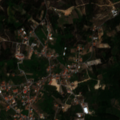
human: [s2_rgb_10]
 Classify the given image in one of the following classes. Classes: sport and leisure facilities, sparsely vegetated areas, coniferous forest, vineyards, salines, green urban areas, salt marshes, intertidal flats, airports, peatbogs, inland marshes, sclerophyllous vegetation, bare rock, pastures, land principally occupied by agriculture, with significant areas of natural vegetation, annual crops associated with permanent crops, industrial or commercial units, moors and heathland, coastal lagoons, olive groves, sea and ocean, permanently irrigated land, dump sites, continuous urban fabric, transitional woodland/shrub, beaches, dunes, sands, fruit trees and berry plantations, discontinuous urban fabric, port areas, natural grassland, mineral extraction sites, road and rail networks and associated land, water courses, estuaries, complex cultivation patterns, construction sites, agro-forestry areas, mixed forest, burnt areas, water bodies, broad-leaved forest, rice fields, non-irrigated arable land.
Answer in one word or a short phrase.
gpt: discontinuous urban fabric, vineyards, complex cultivation patterns, land principally occupied by agriculture, with significant areas of natural vegetation, coniferous forest, mixed forest, transitional woodland/shrub